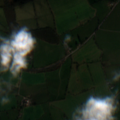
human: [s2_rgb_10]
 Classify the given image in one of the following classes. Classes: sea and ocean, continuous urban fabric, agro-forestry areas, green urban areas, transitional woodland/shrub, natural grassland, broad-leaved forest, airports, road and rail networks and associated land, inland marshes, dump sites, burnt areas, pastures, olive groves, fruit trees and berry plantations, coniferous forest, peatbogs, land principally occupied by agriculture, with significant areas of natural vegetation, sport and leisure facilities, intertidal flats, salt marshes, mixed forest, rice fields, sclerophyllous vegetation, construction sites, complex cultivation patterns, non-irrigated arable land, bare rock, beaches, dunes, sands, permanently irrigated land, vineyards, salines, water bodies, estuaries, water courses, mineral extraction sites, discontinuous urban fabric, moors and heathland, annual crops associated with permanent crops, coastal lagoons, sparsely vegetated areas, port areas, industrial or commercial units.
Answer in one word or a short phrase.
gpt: pastures, broad-leaved forest